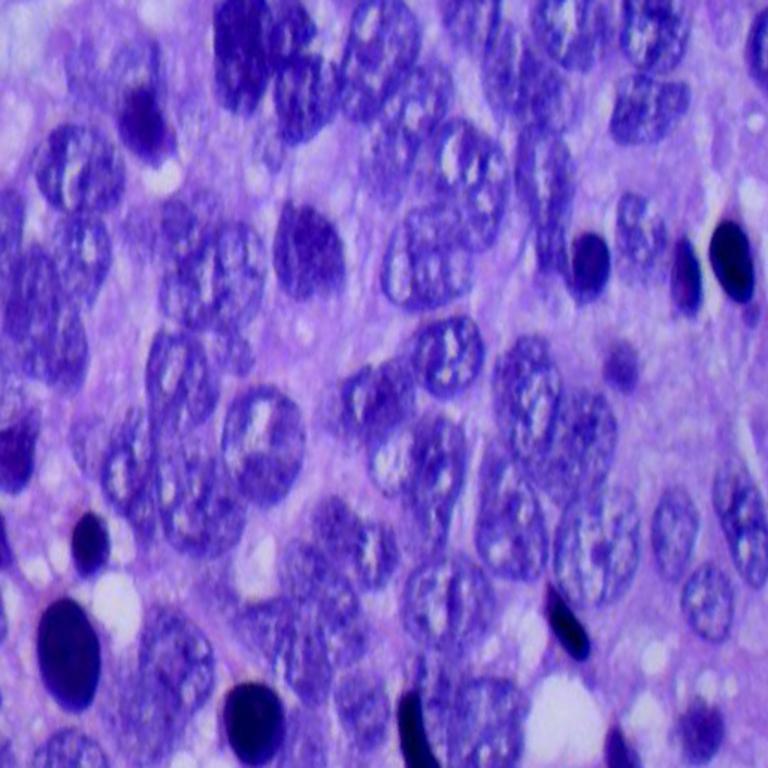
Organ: lung
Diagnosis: squamous carcinomas